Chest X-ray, AP view. Patient: 47 years old, sex F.
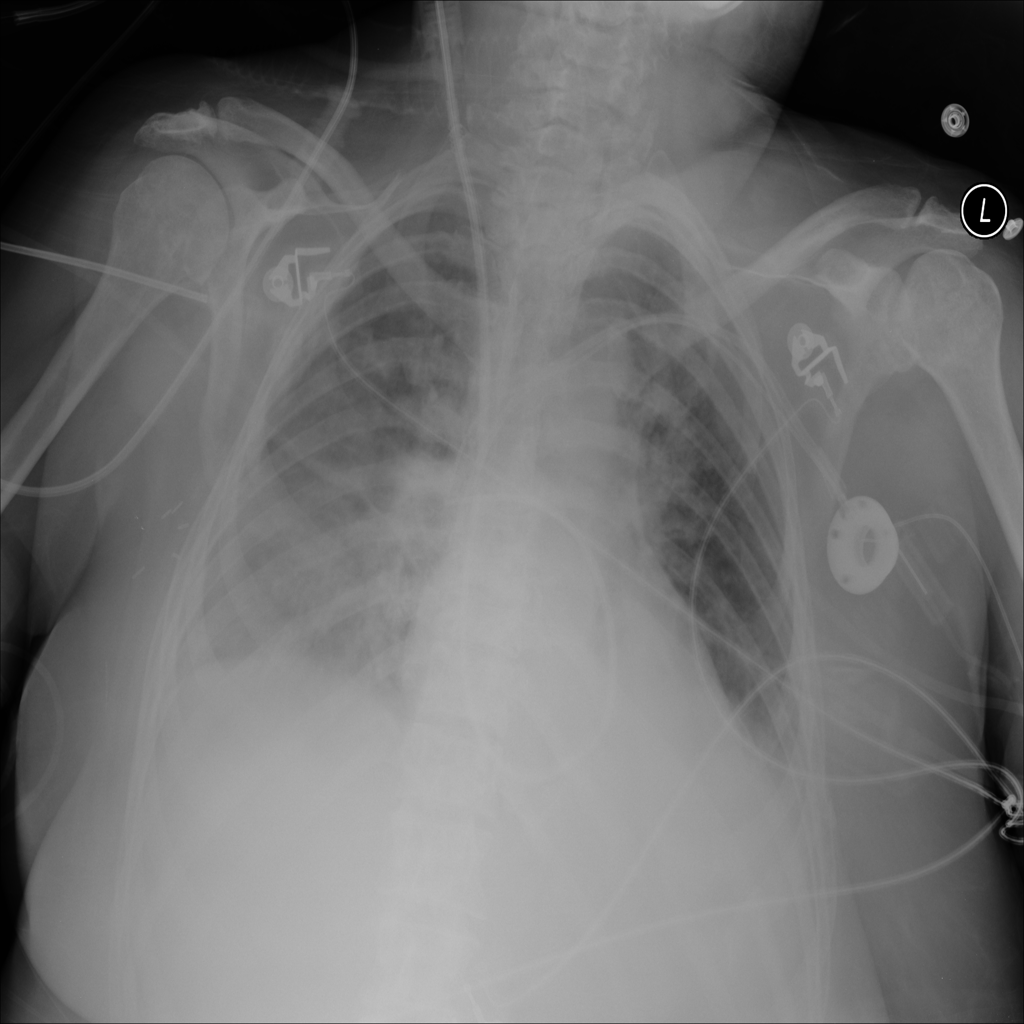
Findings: Infiltration